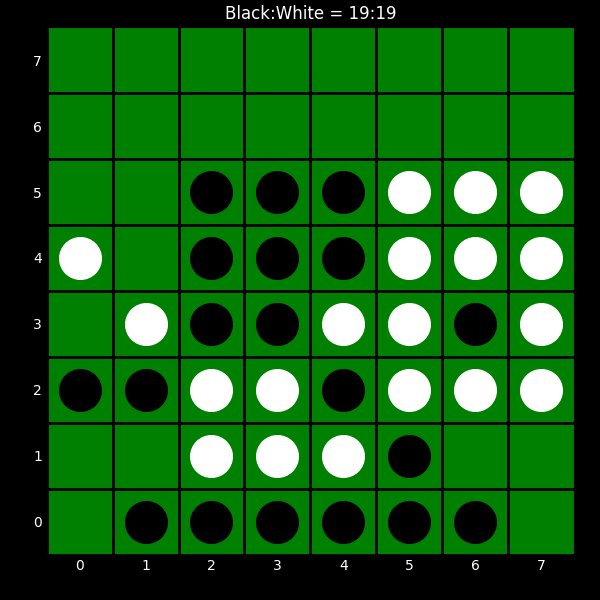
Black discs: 19
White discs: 19